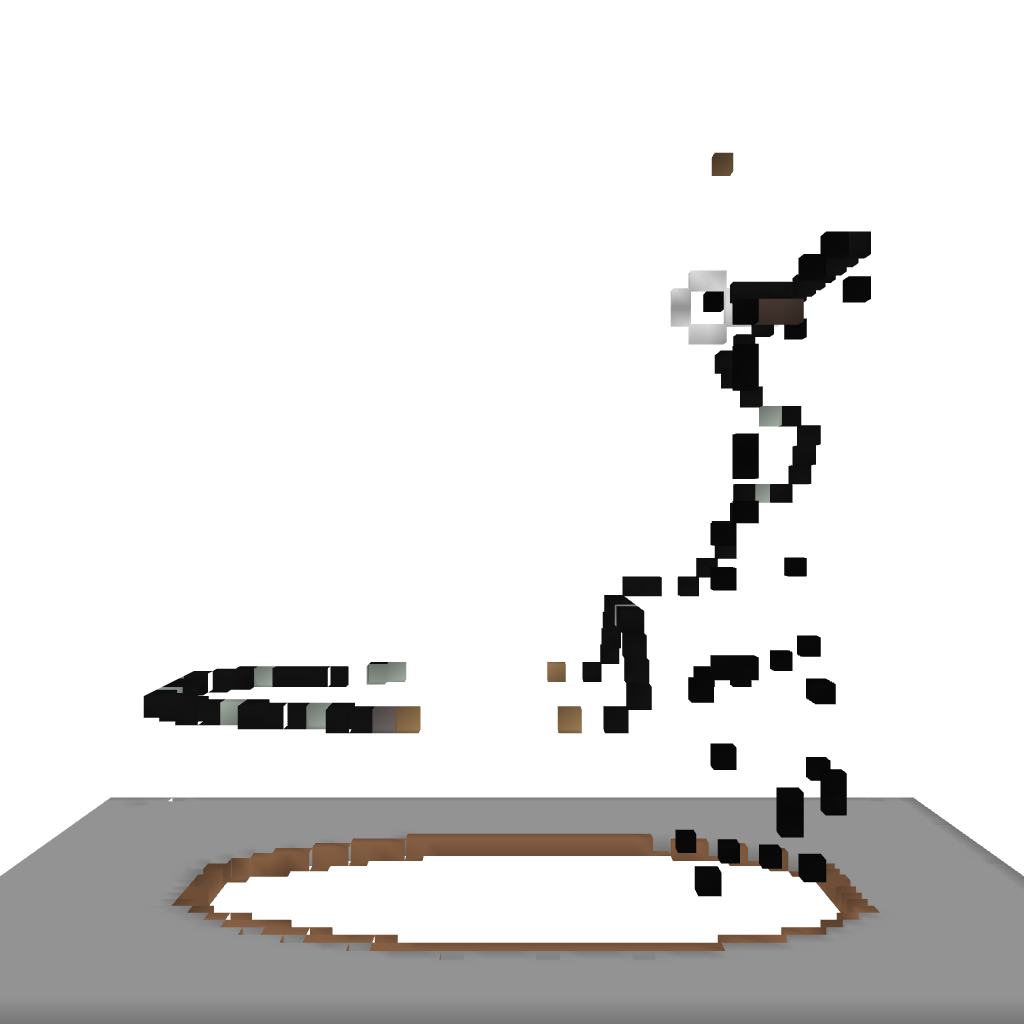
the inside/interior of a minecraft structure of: Flushable Toilet - By Cybersneeze